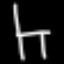
Label: chair